三年级 · 度量几何学
如图: 长宽相同的甲乙两个图形的周长相等，面积不同。( )

甲

乙
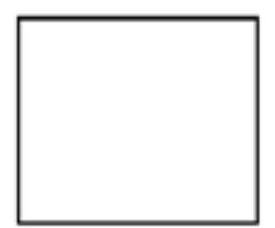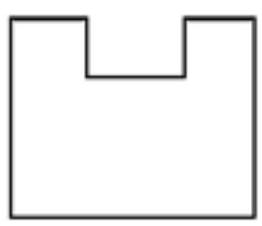
答案: 解$\times$

【分析】物体所占的平面图形的大小, 叫做它们的面积。从图中可知：甲的面积大于乙的面积。封闭图形一周的长度叫做周长。乙的周长可以看成甲的周长加上 2 条短的线段; 所以甲的周长小于乙的周长。

【详解】根据分析可知: 长宽相同的甲乙两个图形的周长不相等, 面积也不同, 原题说法错误。故答案为: $\times$

【点睛】熟练掌握周长和面积的定义是解答此题的关键。